【题型】填空题　【知识点】解析几何　【难度】easy
若$0<k<4$，直线$l_1:y-4=\dfrac{k}{2}(x-2)$和直线$l_2:y-4=-\dfrac{8}{k^2}(x-2)$与两坐标轴围成一个四边形，则使这个四边形面积最小的$k$值中\underline{\qquad\qquad}.
【解答】
\raggedright
\textbf{【答案】}$\dfrac{1}{2}$（或$0.5$）
\textbf{【分析】}分别得出直线$l_1$和$l_2$过定点$B(2,4)$，以及$l_1$与$y$轴的交点$C(0,4-k)$，和$l_2$与$x$轴的交点$A\left(\dfrac{1}{2}k^2+2,0\right)$，结合三角形和梯形的面积公式，求得四边形的面积的表达式，即可求解.
\textbf{【解析】}如图所示，直线$l_1:y-4=\dfrac{k}{2}(x-2)$，过定点$B(2,4)$，与$y$轴的交点$C(0,4-k)$，
直线$l_2:y-4=-\dfrac{8}{k^2}(x-2)$过定点$B(2,4)$，与$x$轴的交点$A\left(\dfrac{1}{2}k^2+2,0\right)$，
由题意知，四边形的面积等于$\triangle ABD$的面积和梯形$OCBD$的面积之和，
所以所求四边形的面积为：
\[
\dfrac{1}{2}\times 4\times\left(\dfrac{1}{2}k^2+2-2\right)+\dfrac{2\times(4-k+4)}{2}=k^2-k+8,
\]
当$k=\dfrac{1}{2}$时，所求四边形的面积最小.
故答案为：$\dfrac{1}{2}$

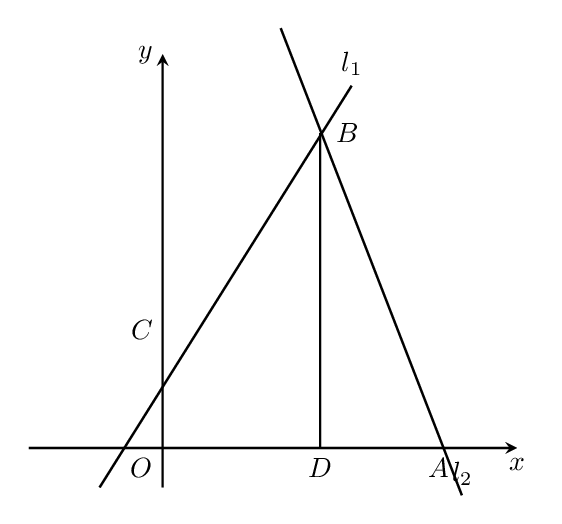